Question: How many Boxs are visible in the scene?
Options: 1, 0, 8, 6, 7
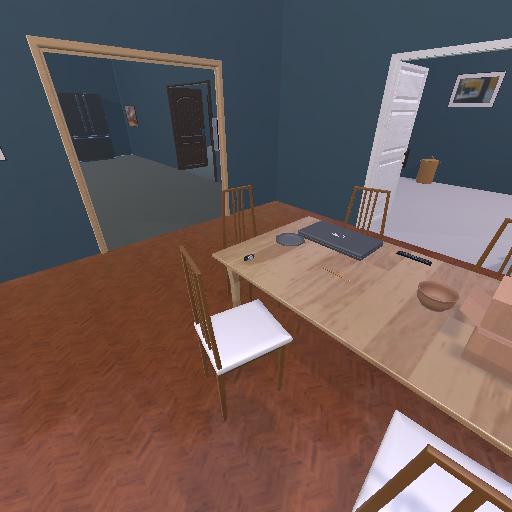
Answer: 1